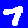
Digit: 7